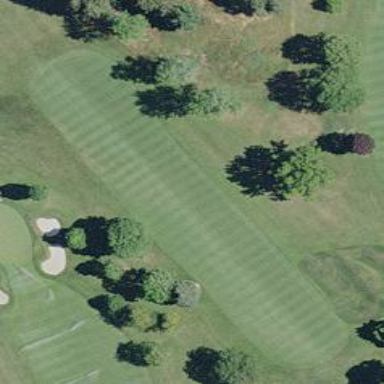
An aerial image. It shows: Golf hole.